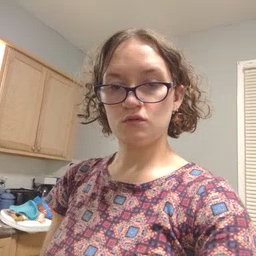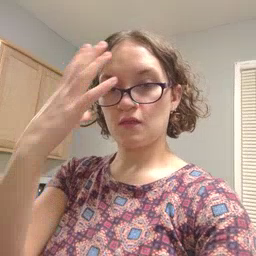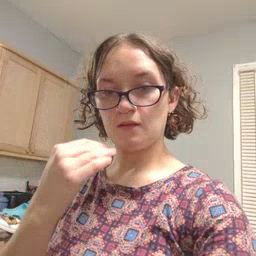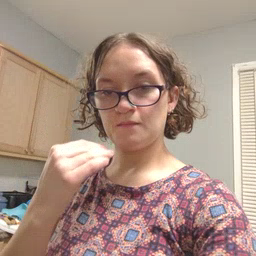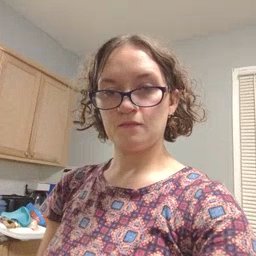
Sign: sleep